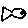
Label: fish